Question: I'm trying to get the properties from the array returned by get method of Eloquent. It is a nested array as you see in image
I have tried the following answers from stackoverflow.
<URL> ,
<URL>
<URL>
My blade code is
'''
@if(isset($reportRP))
@foreach($reportRP as $rrp)
<tr>
<td>{{ $rrp['name'] }}</td>
<td>{{$rrp['reports']->id }}</td>
@endforeach
@endif
'''

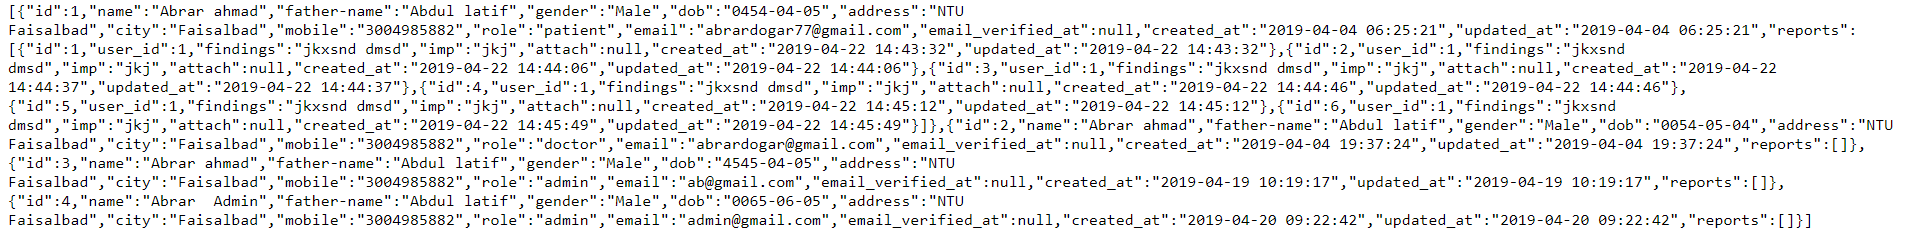
Answer: Maybe:
'''
@if(isset($reportRP))
@foreach($reportRP as $rrp)
<tr>
<td>{{ $rrp['name'] }}</td>
@foreach($rrp['reports'] as $report)
<td>{{ $report['id'] }}</td>
@endforeach
</tr>
@endforeach
@endif
'''